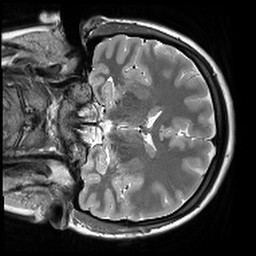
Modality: T2starw
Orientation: coronal
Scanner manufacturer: siemens
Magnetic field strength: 3 T
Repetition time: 9.86 s
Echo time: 0.05 s